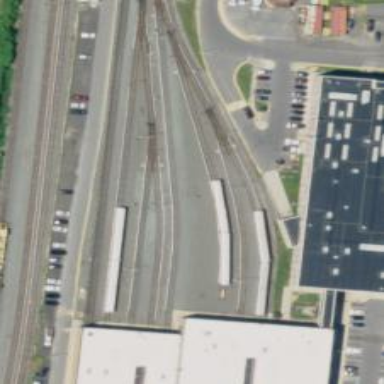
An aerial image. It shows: Electrified rail passing through service yard.